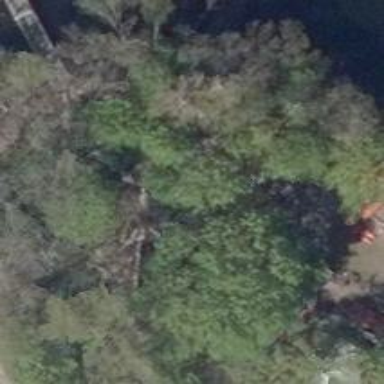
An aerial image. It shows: Natural monument tree with broadleaved deciduous leaves.